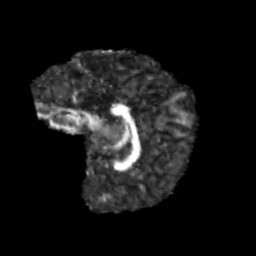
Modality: FA
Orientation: sagittal
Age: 9
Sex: male
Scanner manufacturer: siemens
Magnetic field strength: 3 T
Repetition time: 3.8 s
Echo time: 0.07 s